Interaction volume radius: 10 \u00c5
Interaction volume height: 25 \u00c5
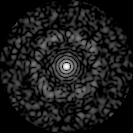
Disorder parameter: 0.8144